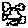
Label: cloud